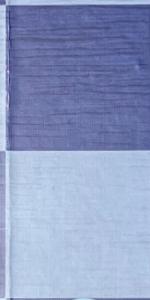
Label: Empty